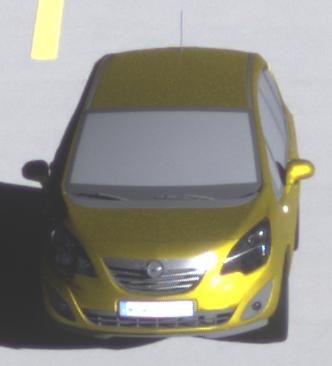
Make: Opel
Model: Meriva 1.4
Detailed model: Meriva (B)
Model produced from: 2010/05
Model produced until: 2013/11
Doors: 5
Color: yellow
Road condition: dry road
Daytime: sunrise or sunset
Contrast: high contrast